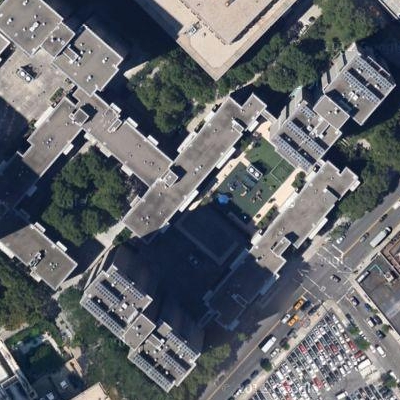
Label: cIndustry